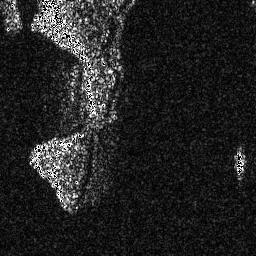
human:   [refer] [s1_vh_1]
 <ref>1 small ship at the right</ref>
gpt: <box>[[90, 57, 95, 68, 0]]</box>